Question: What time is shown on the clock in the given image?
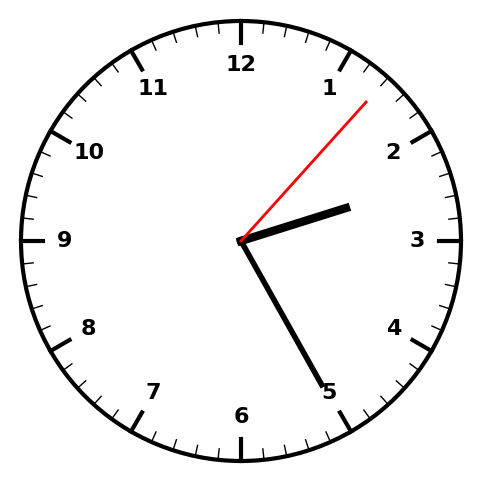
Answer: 02:25:07